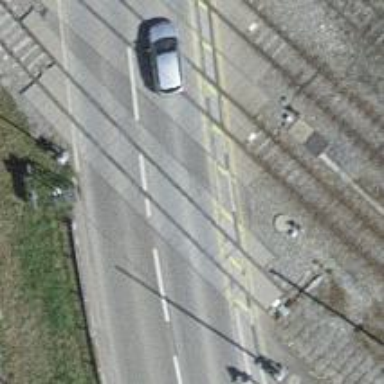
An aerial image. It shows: Level crossing with double half barrier.